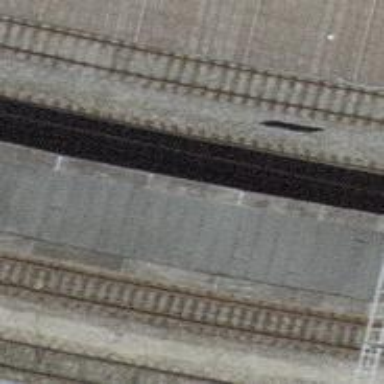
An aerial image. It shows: Public transport stop position along the railway.